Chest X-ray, PA view. Patient: 61 years old, sex F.
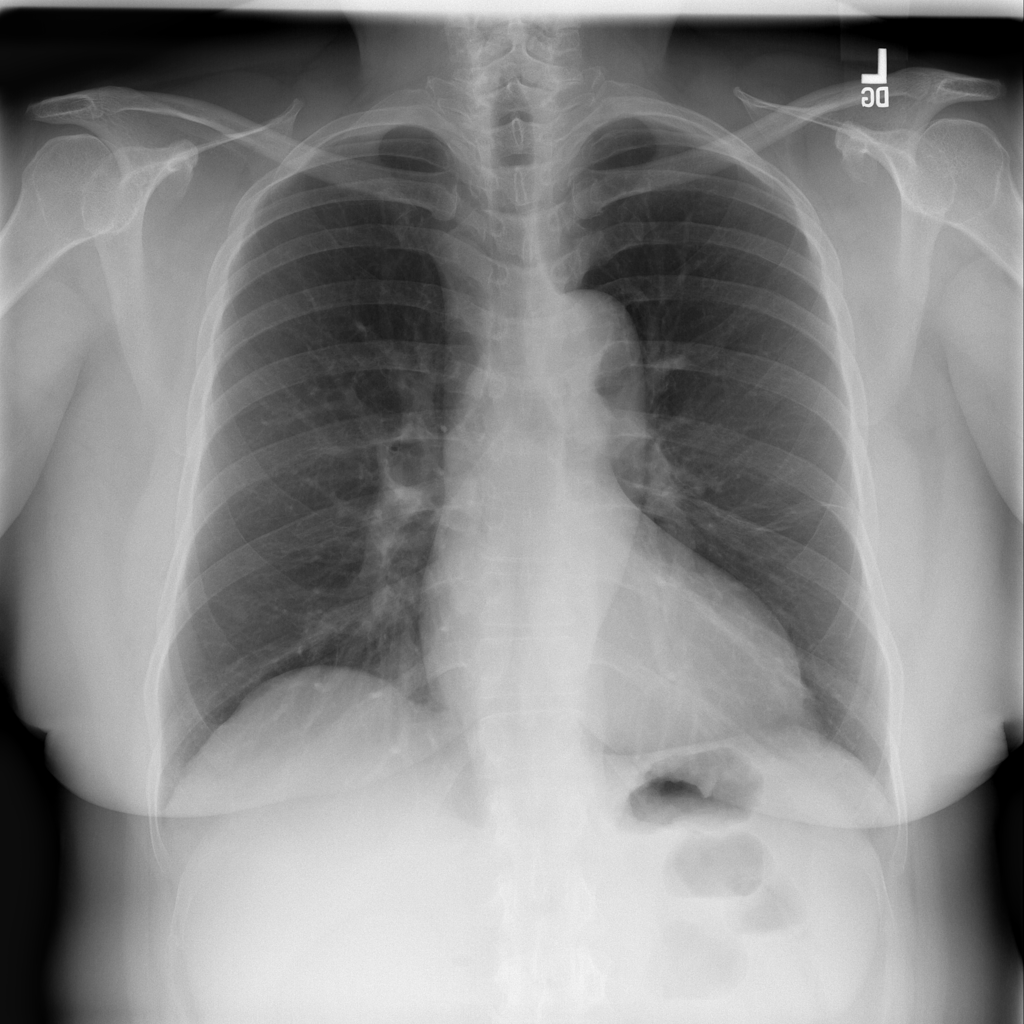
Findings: Atelectasis